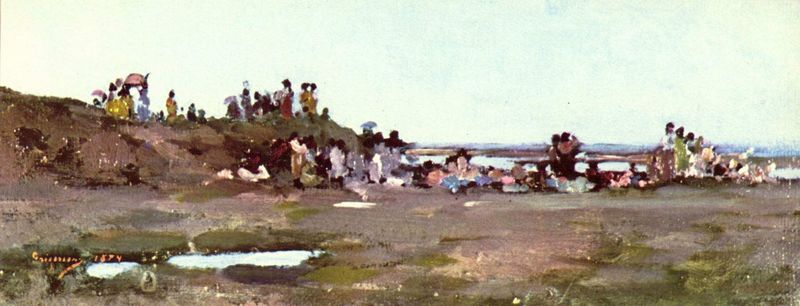
Titel: Am Siretufer
Künstler: Nicolae Grigorescu
Standort: Bukarest
Institution: K.-H.-Zambaccian-Muzeul
Schlagwörter: blau, gemälde, gruppe, himmel, meer, wasser, weiß, aquarell, fluss, frauen, gelb, grün, impressionismus, landschaft, menschen, ocker, sand, see, sitzen, teich, ufer, braun, bunt, damen, grau, hüte, kleid, kleider, licht, männer, rücken, schwarz, vordergrund, ausblick, gras, rasen, regenschirm, rot, schirm, sonnenschirm, wiese, beige, fächer, gesellschaft, malerei, menge, rock, versammlung, holland, schauen, signatur, öl, ebene, erde, feld, horizont, hügel, kühe, nass, natur, weite, flach, gewässer, pastos, boden, rosa, anhöhe, hellblau, landschft, küste, pfütze, strand, ruhen, beobachten, röcke, zuschauer, afrika, berge, düne, dünen, hang, modern, farbe, lila, violett, klein, wasserfarbe, ausflug, picknick, bank, ausschau, flut, wetter, duktus, warten, gruppen, ozean, regen, ebbe, pfützen, lachen, neger, schwarze, spaziergang, algen, seen, moos, viele, schirme, schlange, volk, schlamm, menschenmenge, flecken, lache, wartende, moor, tümpel, dreck, spaziergänger, erdhügel, erholung, lagern, müll, duktur, äthiopien, erhebung, tabor, strandgesellschaft, 1874, moo